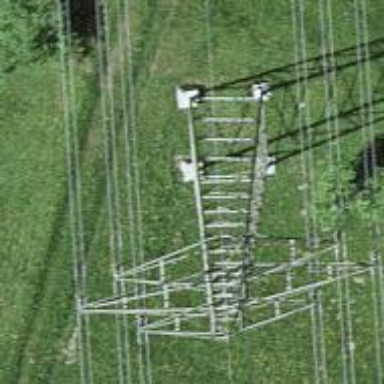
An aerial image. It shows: Power tower.